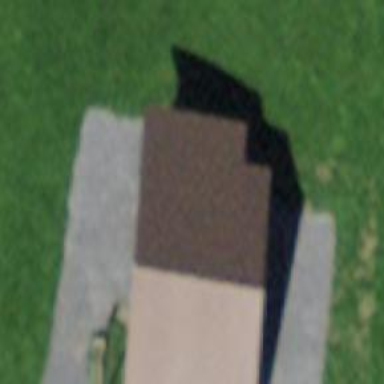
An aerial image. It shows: Barn.